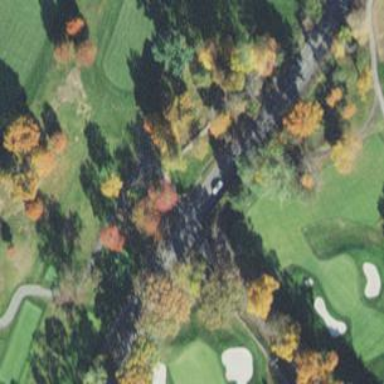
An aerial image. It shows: Path used for both walking and golf.